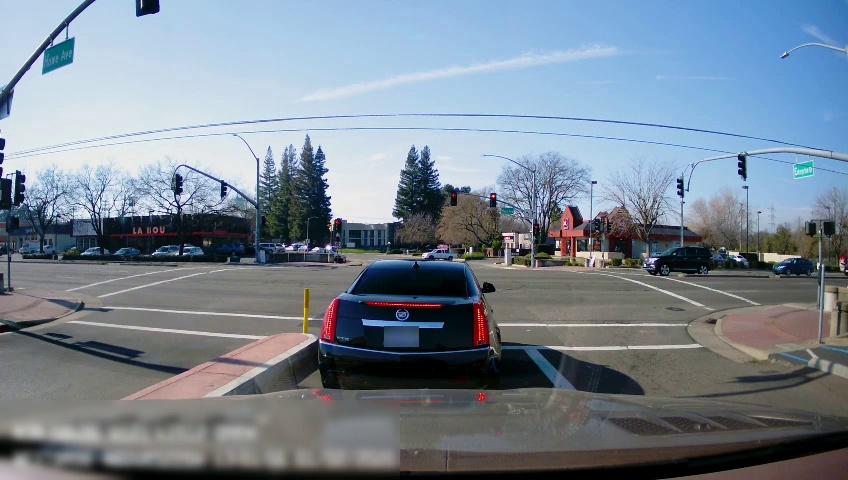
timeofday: Day
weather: Sunny
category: Drivable Space
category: Vehicles | SUV
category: Vehicles | Car
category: Vehicles | Truck
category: Vehicles | Car
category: Vehicles | Car
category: Vehicles | Car
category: Vehicles | Car
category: Vehicles | Car
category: Lanes | Opposite Lane
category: Lanes | Current Lane
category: Traffic | Lights
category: Traffic | Signs
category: Traffic | Lights
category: Traffic | Lights
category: Traffic | Lights
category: Traffic | Lights
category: Traffic | Lights
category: Traffic | Lights
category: Traffic | Lights
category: Traffic | Lights
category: Traffic | Signs
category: Traffic | Lights
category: Traffic | Lights
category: Traffic | Lights
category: Traffic | Lights
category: Traffic | Lights
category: Traffic | Signs
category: Traffic | Lights
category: Traffic | Lights
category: Traffic | Lights